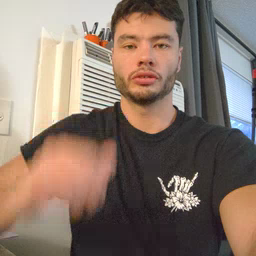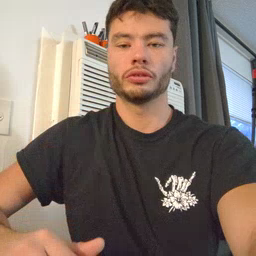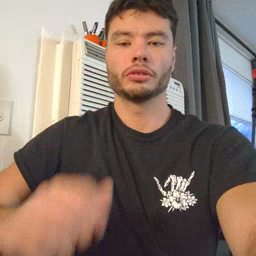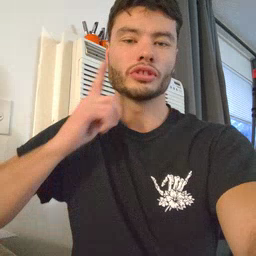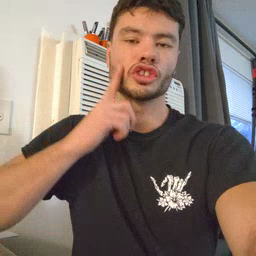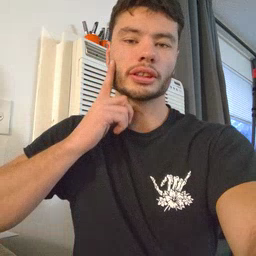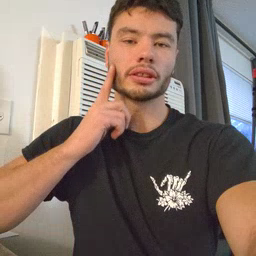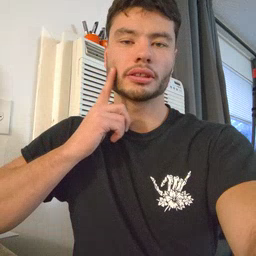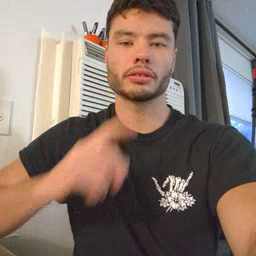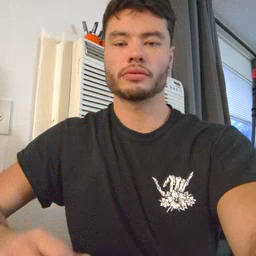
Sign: cheek